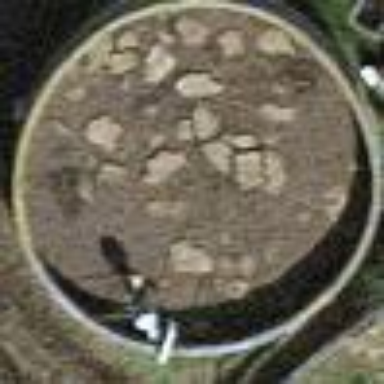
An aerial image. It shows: Storage tank which is man-made.